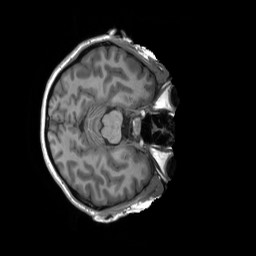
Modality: T1w
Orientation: axial
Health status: healthy
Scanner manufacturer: siemens
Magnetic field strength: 3 T
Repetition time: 2.3 s
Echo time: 0.00207 s